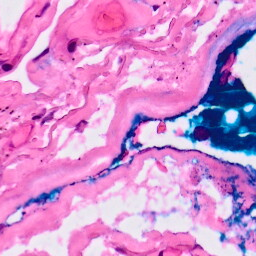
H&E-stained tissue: Lung